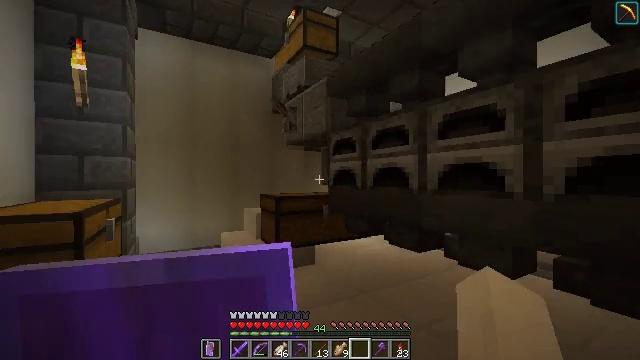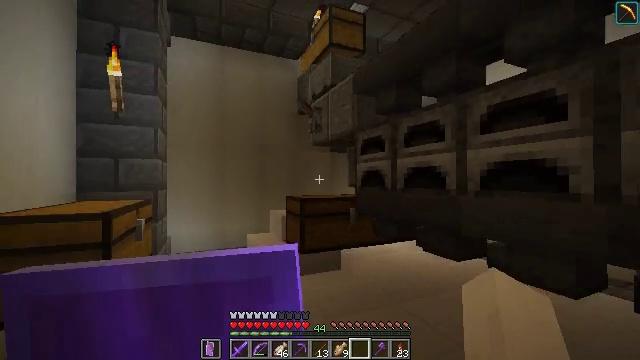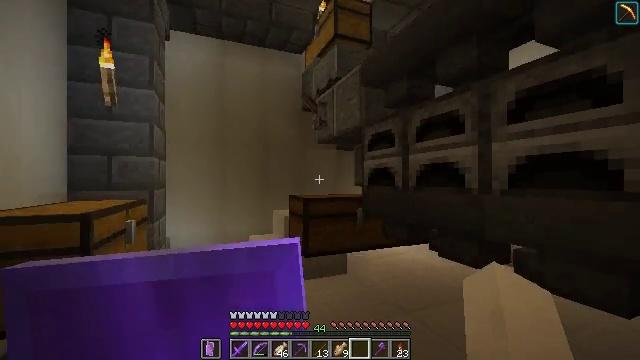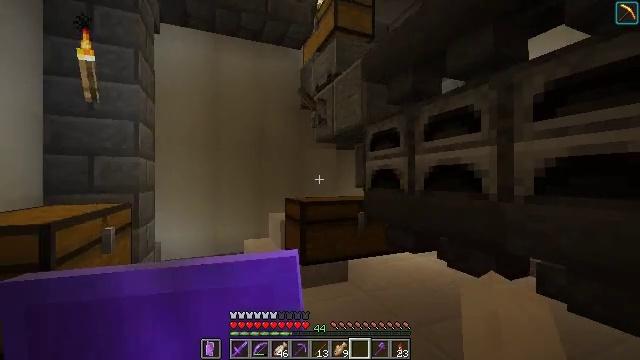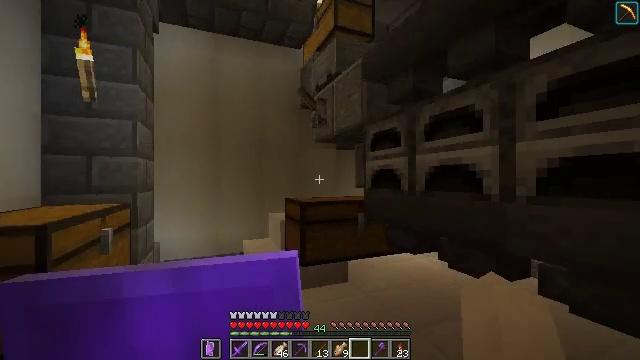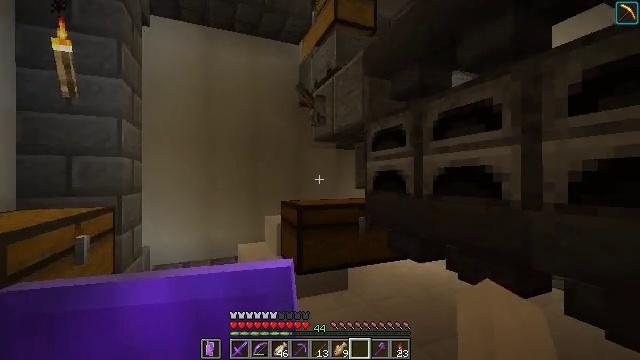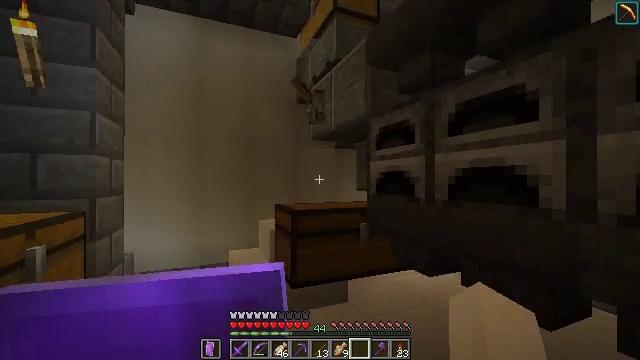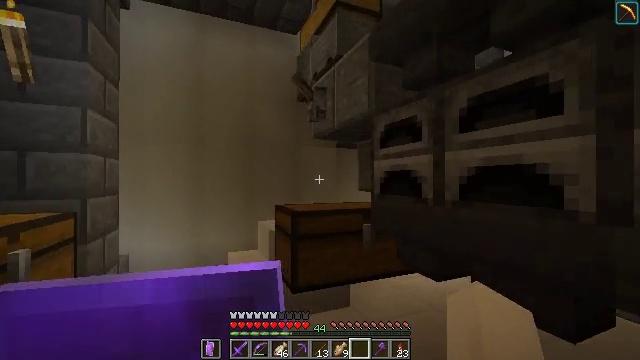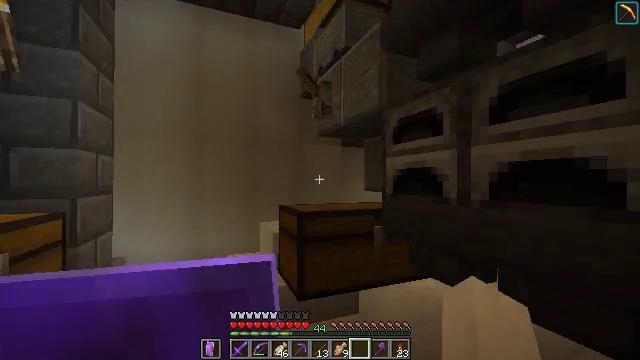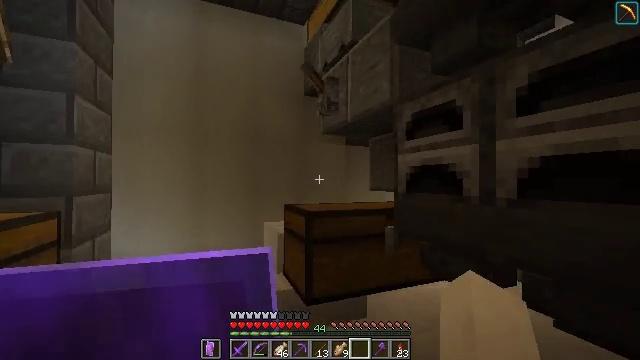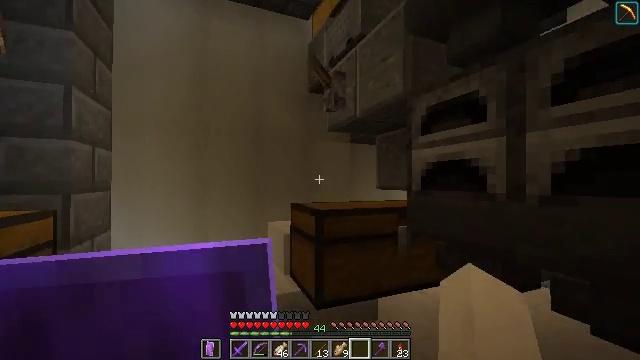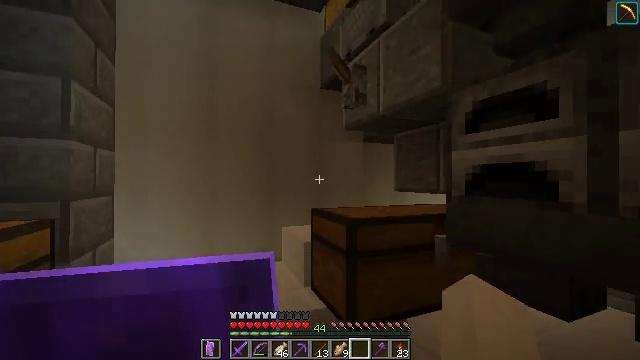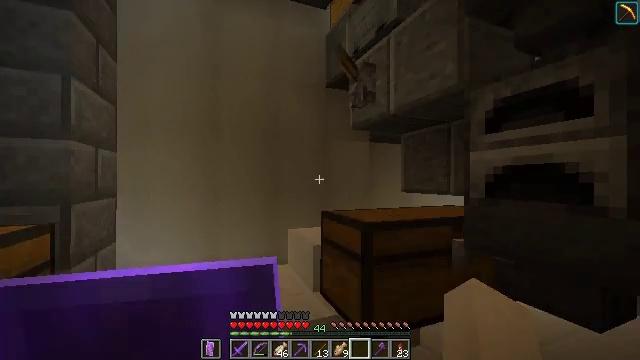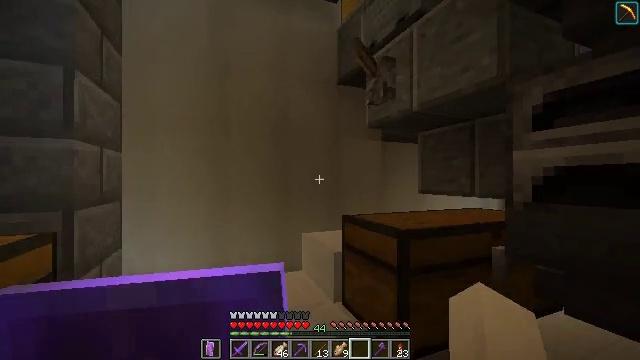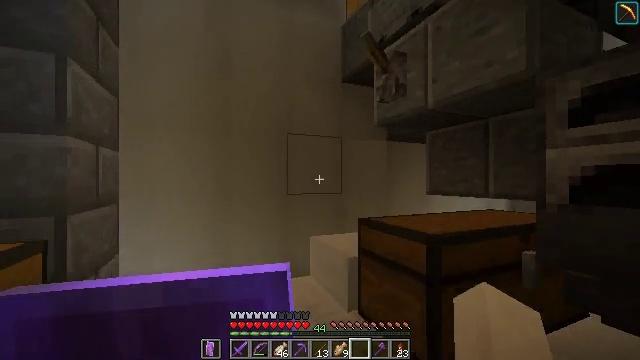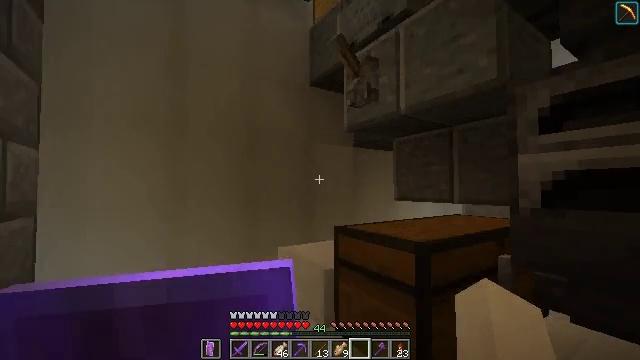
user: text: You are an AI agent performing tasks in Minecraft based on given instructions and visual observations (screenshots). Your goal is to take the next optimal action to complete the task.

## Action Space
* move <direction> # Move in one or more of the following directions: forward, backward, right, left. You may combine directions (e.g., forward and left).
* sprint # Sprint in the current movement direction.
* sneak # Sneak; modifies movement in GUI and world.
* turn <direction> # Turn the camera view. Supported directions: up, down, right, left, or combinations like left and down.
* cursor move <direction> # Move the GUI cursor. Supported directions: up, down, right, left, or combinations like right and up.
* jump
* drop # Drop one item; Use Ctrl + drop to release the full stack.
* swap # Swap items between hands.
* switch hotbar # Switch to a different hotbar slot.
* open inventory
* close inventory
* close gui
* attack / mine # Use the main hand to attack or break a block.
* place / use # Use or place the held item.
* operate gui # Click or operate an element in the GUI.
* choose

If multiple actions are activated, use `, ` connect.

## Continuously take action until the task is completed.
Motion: motion action
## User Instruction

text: craft item soul torch
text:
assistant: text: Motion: move forward, turn left
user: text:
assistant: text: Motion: move forward, turn left
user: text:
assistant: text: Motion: move forward
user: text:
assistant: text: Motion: move forward
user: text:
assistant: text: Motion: move forward
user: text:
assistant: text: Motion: move forward
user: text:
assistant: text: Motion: move forward and move left
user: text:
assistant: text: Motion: move forward and move left
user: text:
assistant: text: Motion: move forward and move left
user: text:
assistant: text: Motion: move forward and move left
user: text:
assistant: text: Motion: move forward and move left
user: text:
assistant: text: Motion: move forward and move left
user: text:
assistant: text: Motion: move forward and move left
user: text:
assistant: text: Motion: move forward and move left, turn right
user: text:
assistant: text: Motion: move forward, turn right and up
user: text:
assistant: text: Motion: move forward, turn right and up
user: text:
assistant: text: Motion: move forward
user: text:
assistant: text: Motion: move forward
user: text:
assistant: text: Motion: move forward
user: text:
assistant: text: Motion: move forward
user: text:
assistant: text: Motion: move forward and move left
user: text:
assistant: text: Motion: move forward and move left, turn right and up
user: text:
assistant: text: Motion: move forward and move left, turn right and up
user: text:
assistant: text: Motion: move forward, turn right and up
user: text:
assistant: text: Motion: turn right and up
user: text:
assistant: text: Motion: turn right and up
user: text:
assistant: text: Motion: turn right and up
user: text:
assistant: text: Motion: turn right and up
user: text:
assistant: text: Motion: turn right and up
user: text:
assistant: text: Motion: turn right and up